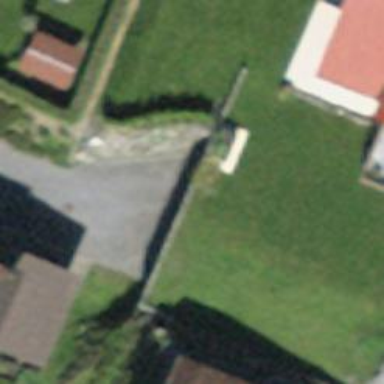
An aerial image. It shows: Retaining wall.